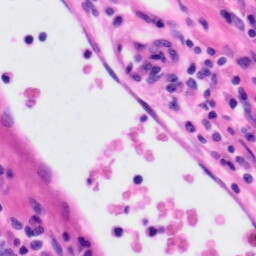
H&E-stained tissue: Tonsil